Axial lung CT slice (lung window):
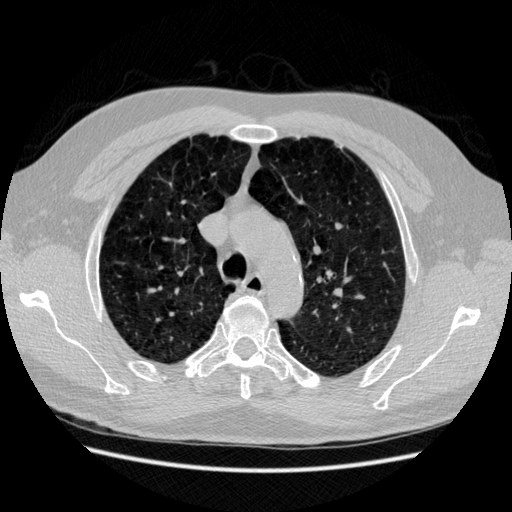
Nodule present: no